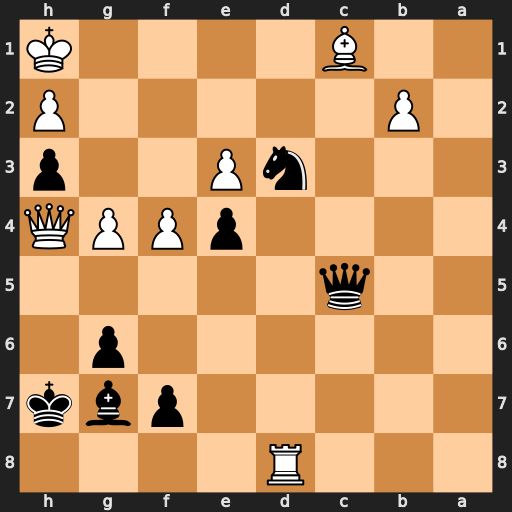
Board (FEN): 3R4/5pbk/6p1/2q5/4pPPQ/3nP2p/1P5P/2B4K
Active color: b
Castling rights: -
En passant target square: -
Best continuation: Bh6 Bd2 Qc2